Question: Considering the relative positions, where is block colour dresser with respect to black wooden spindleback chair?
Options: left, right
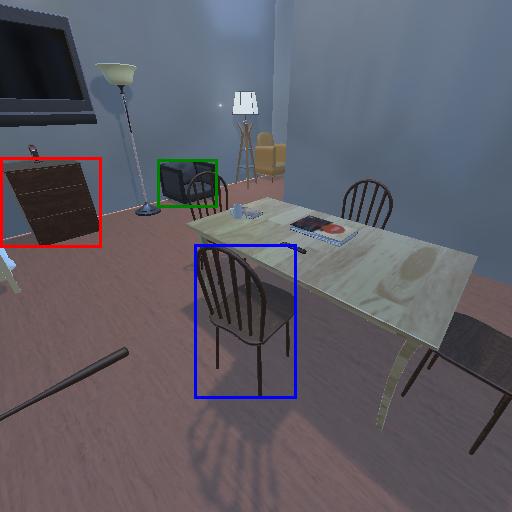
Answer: left